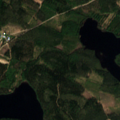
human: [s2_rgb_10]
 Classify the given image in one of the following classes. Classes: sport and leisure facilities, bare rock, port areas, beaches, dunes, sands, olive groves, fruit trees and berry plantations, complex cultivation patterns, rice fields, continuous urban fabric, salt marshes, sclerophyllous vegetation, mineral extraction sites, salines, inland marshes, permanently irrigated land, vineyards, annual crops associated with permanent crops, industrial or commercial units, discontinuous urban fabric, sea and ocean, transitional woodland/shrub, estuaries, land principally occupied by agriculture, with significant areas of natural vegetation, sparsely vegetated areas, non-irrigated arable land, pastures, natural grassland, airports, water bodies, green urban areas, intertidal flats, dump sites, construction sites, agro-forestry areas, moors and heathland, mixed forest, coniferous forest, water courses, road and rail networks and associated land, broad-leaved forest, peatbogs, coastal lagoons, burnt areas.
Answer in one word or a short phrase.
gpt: coniferous forest, mixed forest, transitional woodland/shrub, water bodies